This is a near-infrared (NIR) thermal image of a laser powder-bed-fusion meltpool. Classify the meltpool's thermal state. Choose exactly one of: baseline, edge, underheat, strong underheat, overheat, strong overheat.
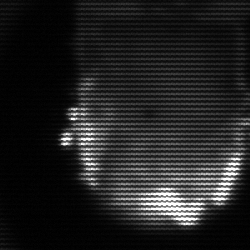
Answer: baseline